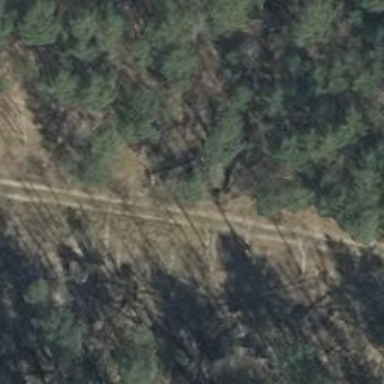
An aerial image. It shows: Dirt track road with grade 3 tracktype.